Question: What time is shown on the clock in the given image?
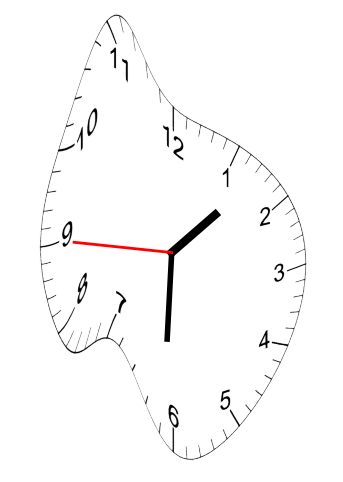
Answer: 01:30:45